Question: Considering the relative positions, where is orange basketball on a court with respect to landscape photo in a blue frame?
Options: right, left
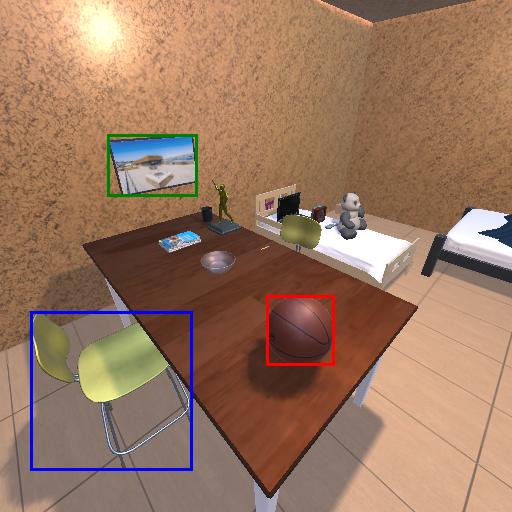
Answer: right